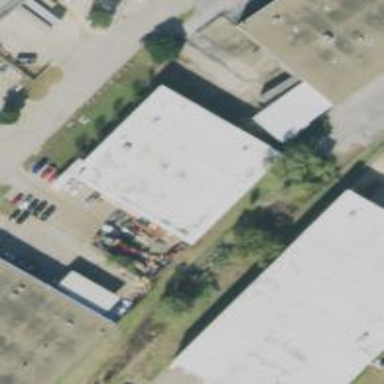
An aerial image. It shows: Warehouse.